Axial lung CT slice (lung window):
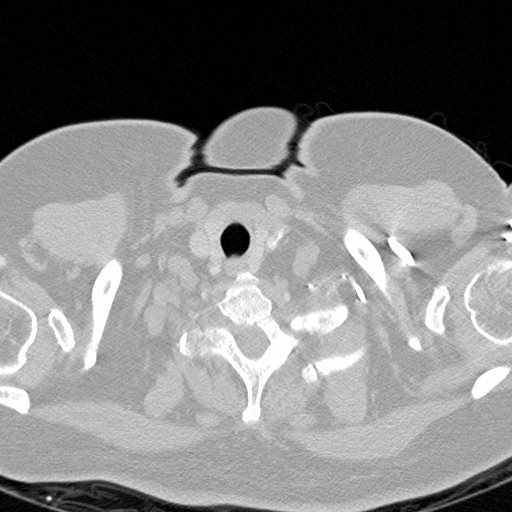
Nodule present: no